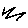
Label: zigzag